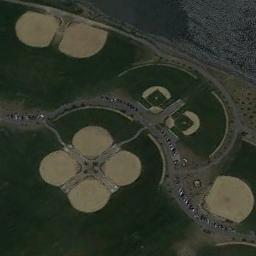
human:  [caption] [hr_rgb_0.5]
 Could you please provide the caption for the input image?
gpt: Some baseball diamonds of different sizes on the lawn and some cars beside .

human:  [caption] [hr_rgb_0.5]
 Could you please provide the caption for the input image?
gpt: There is a white house on the edge of the baseball field .

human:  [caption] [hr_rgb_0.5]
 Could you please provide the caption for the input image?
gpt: There are many baseball diamonds in the grass .

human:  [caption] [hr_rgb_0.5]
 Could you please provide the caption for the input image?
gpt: Seven circular baseball diamonds and two fan-shaped baseball diamonds are in the middle of  trees .

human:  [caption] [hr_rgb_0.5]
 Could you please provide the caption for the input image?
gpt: Four baseball diamonds form a flower shape .